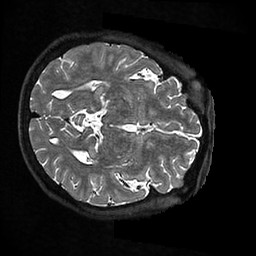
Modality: T2w
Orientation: axial
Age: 58
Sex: female
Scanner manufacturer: ge
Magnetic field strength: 3 T
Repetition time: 3.202 s
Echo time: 0.05934 s